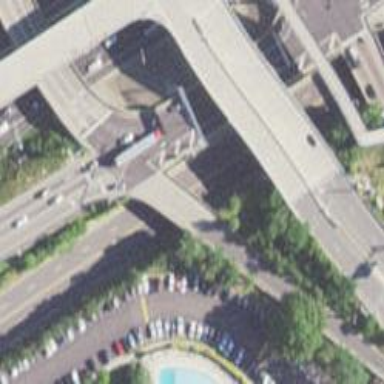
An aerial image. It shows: Secondary link road with bridge.